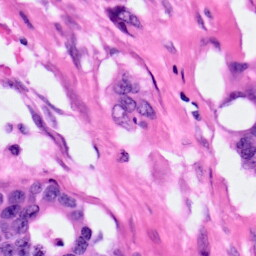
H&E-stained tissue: Pancreatic